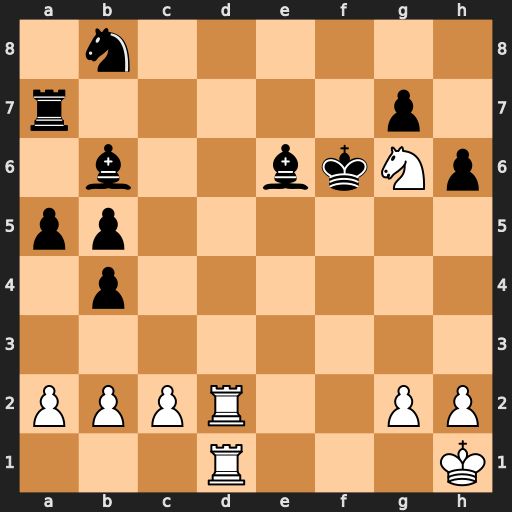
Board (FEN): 1n6/r5p1/1b2bkNp/pp6/1p6/8/PPPR2PP/3R3K
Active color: w
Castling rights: -
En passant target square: -
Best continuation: Nf8 Bc5 Rf1+ Ke7 Ng6+ Ke8 Re2 Kd7 Rd1+